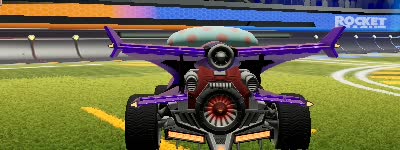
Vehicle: aftershock